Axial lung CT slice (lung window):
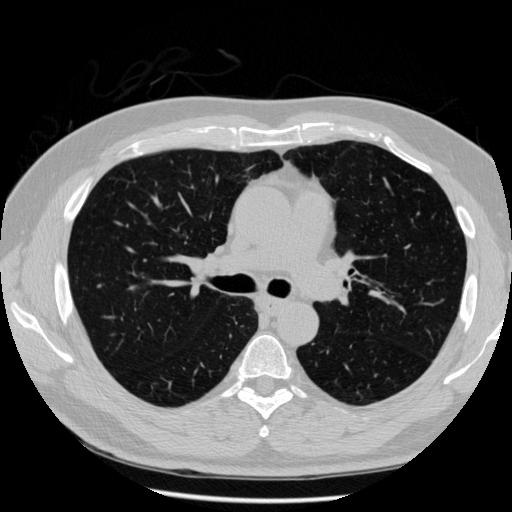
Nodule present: no